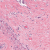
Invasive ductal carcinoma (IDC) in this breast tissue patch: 1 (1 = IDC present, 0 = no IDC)